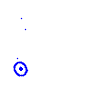
Particle: kaon